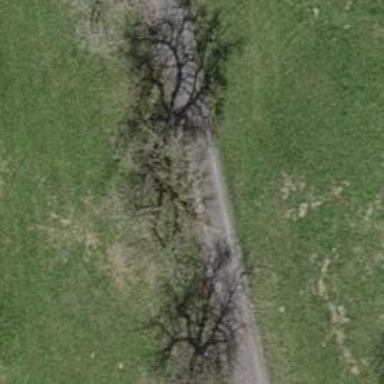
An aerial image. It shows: Beautiful tree in nature.